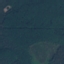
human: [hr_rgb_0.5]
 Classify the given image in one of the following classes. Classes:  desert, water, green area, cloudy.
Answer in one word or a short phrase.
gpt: green area